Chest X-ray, PA view. Patient: 48 years old, sex F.
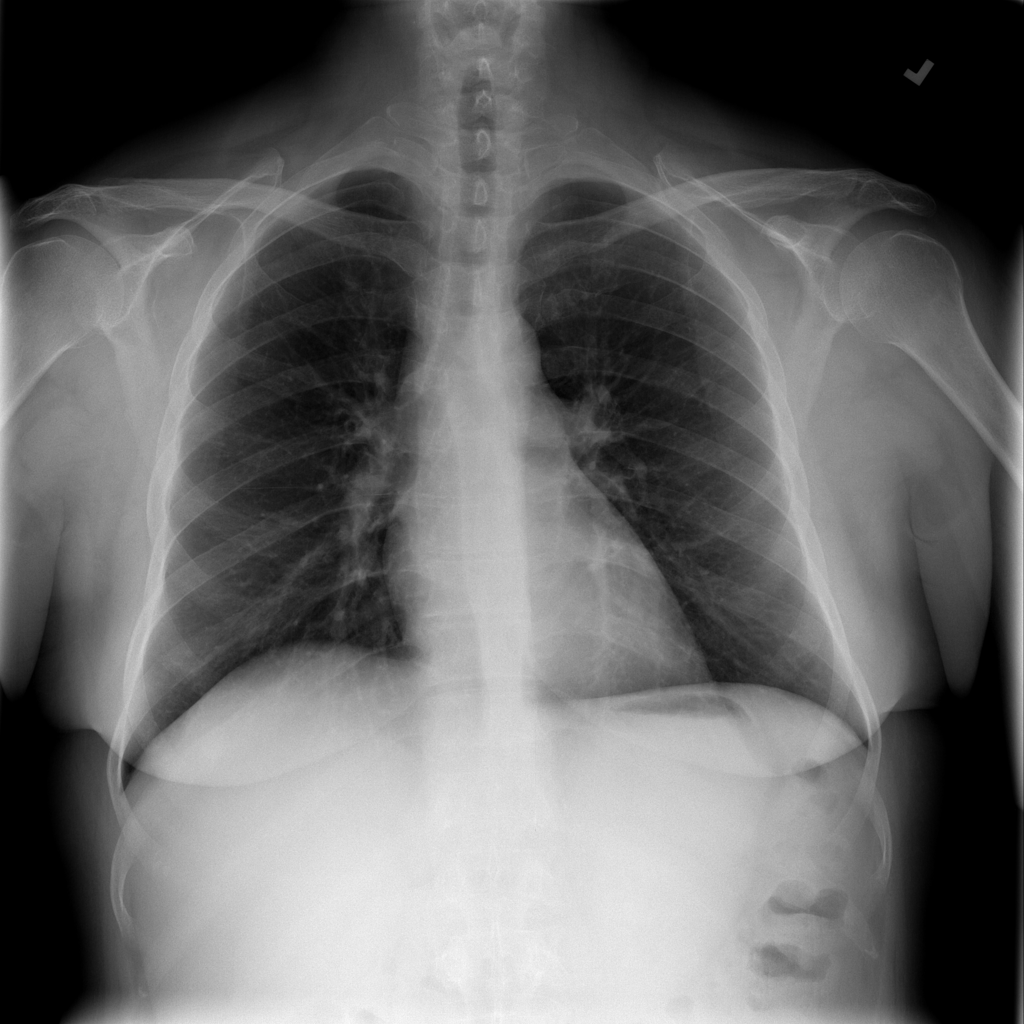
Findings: No Finding